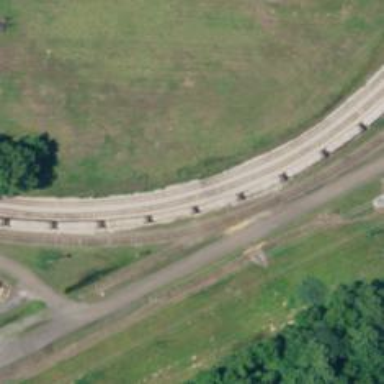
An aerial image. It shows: Railway siding for service.